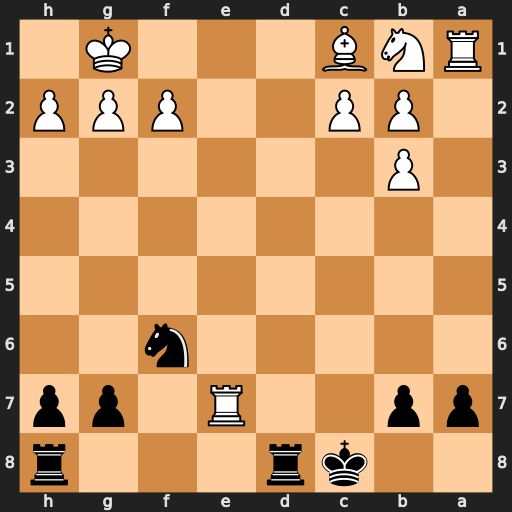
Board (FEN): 2kr3r/pp2R1pp/5n2/8/8/1P6/1PP2PPP/RNB3K1
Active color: b
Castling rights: -
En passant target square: -
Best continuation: Rd1+ Re1 Rxe1#